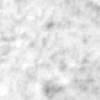
Label: no_change